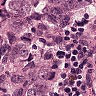
Metastatic tissue present: yes